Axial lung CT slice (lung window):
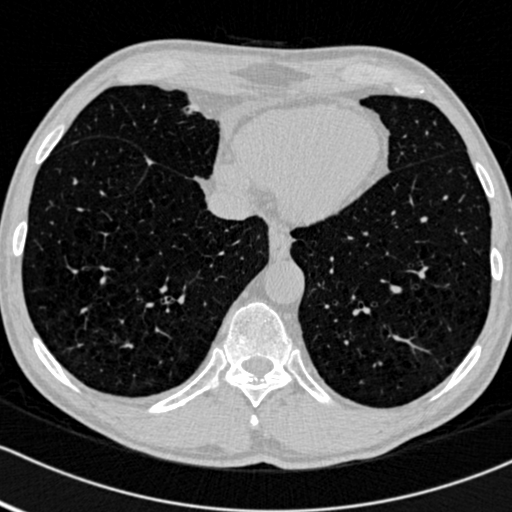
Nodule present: no